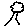
Label: tree